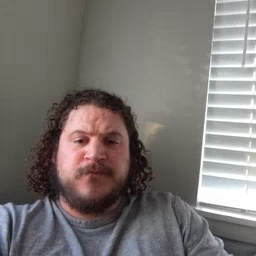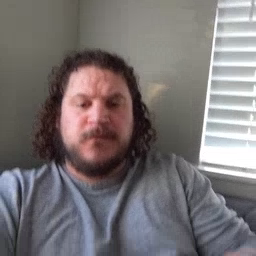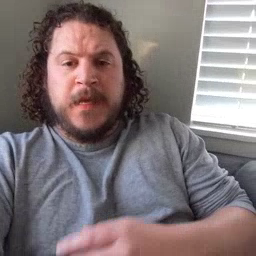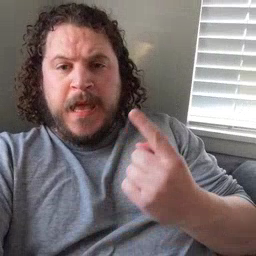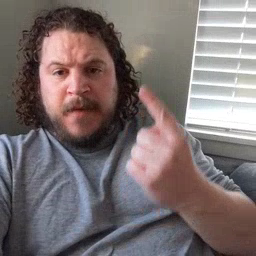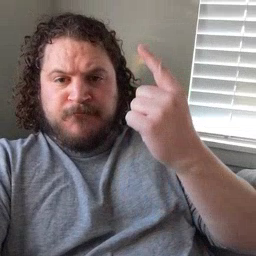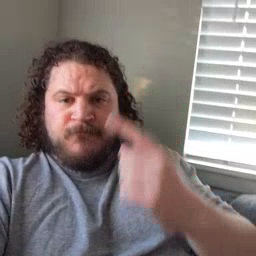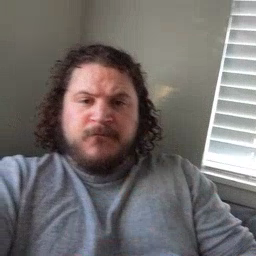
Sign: up